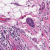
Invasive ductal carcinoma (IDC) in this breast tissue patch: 0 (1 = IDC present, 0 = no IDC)